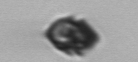
Label: Kryptoperidinium_triquetrum